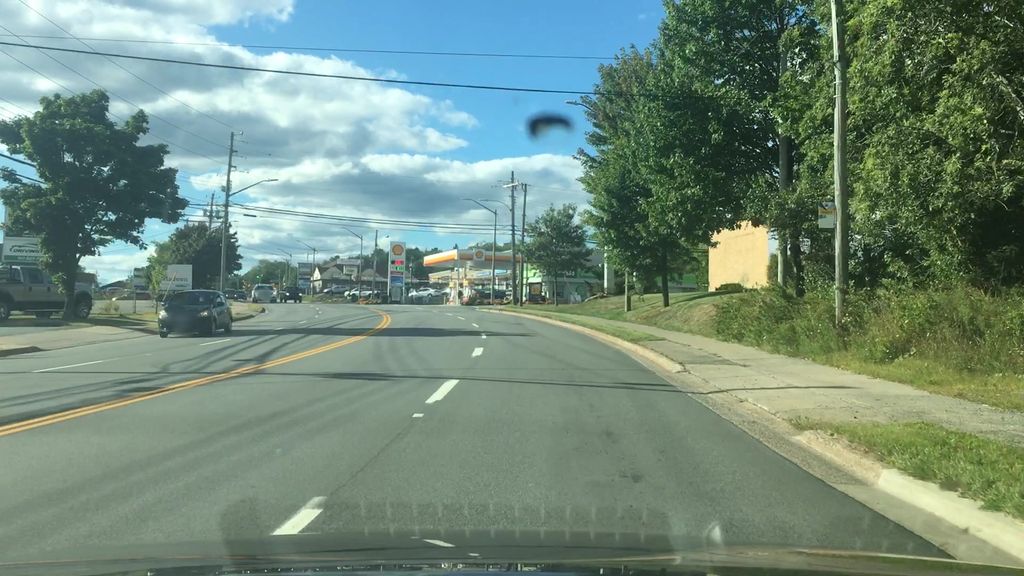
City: halifax